Aerial crown-view tile of a tropical tree (Barro Colorado Island, Panama), acquired 20250124:
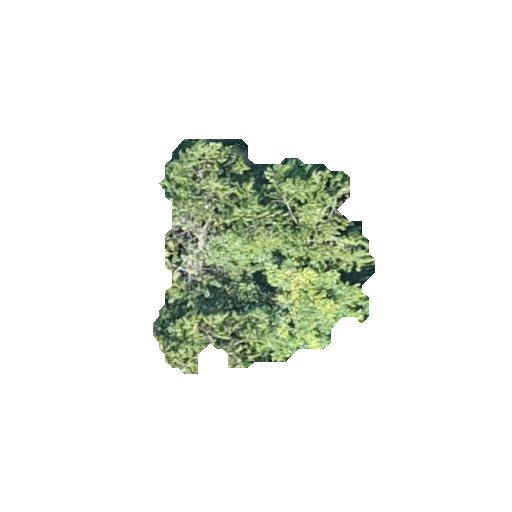
Species: Quararibea stenophylla
GBIF accepted scientific name: Quararibea stenophylla
Crown area: 56.486 m²